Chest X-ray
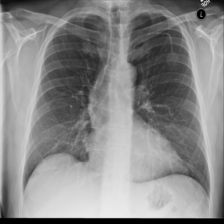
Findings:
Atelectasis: negative
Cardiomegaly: negative
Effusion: negative
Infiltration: negative
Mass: negative
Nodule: negative
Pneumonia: negative
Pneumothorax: negative
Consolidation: negative
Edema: negative
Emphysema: negative
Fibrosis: negative
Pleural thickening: negative
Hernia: negative